Question: I've built a 32-bit dylib for OS X with Delphi XE2 Upd. 3. It's install-name uses @rpath. All exports start with an underscore, verified with otool. The exports use "cdecl" calling convention in Delphi.
I cannot get this dylib to work with a 32bit host application in Xcode 4.3 running on OS X 10.7.3. When I run the test project from within Xcode, it stops with the call to the lib and dyld_start in the call stack.

When I run this app from Finder (from the Xcode folder within the user-library), I get the Image Not Found error from dyld.
I've already added a copy build phase, which copies the dylib (and libcgunwind.1.0.dylib which it requires) into the Products directory. I've also set Runpath Search Paths to @executable_path or @loader_path, all to no avail.
The method is imported via
'''
extern int TestLib(int AInt);
'''
The library is as minimal as it can get and just contains this unit:
'''
unit LibTestExports;
uses
System.Classes,
System.SysUtils;
function _TestLib(AInt: Integer): Integer; export; cdecl;
begin
Result:= AInt + 2;
end;
exports
_TestLib;
end.
'''
I'm out of ideas on what is causing this and how I can get this to work.
The Xcode project and the libs can be found here: <URL>
This problem seems to be Lion-specific! It works fine in Snow Leopard 10.6.4 using Xcode 4.2. (Xcode 4.2 on Lion results in the same problem)
The same dylib also works just fine under Lion when used by a FireMonkey application (the methods are statically imported using 'external 'libName'').
Running the same app under Lion, that works fine under SnowLeopard, I get a crash report containing the following call stack:
'''
0 ??? 0x0013317c 0 + <PHONE>
1 libCAS4.dylib 0x00010b5c @DbgEvalFrame + 1648
2 libCAS4.dylib 0x00010e1a @DbgEvalFrame + 2350
3 dyld 0x8fe55203 ImageLoaderMachO::doModInitFunctions(ImageLoader::LinkContext const&) + 251
4 dyld 0x8fe54d68 ImageLoaderMachO::doInitialization(ImageLoader::LinkContext const&) + 64
5 dyld 0x8fe522c8 ImageLoader::recursiveInitialization(ImageLoader::LinkContext const&, unsigned int, ImageLoader::InitializerTimingList&) + 256
6 dyld 0x8fe5225e ImageLoader::recursiveInitialization(ImageLoader::LinkContext const&, unsigned int, ImageLoader::InitializerTimingList&) + 150
7 dyld 0x8fe53268 ImageLoader::runInitializers(ImageLoader::LinkContext const&, ImageLoader::InitializerTimingList&) + 62
8 dyld 0x8fe47694 dyld::initializeMainExecutable() + 214
9 dyld 0x8fe4bf99 dyld::_main(macho_header const*, unsigned long, int, char const**, char const**, char const**) + 2238
10 dyld 0x8fe452ef dyldbootstrap::start(macho_header const*, int, char const**, long, macho_header const*) + 637
11 dyld 0x8fe45063 _dyld_start + 51
'''
Embarcadero support now came back with a workaround, which fixes the issue for me: in a local copy of System.Classes change the declaration of GlobalNameSpace: IReadWriteSync to the appropriate class as used in the initialization section.
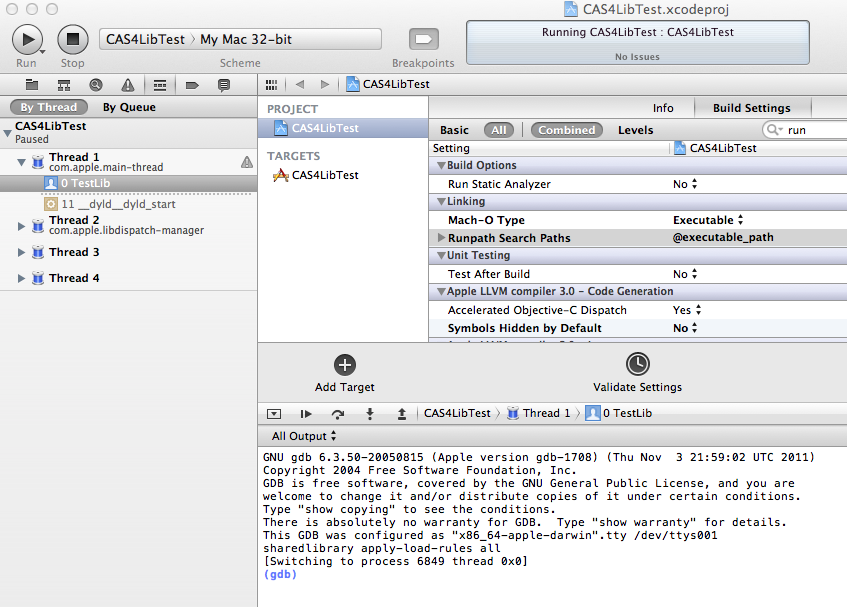
Answer: The library you're building has an implicit dependency on 'bplrtl160.dylib', which you'll need to bundle with the app - You should make sure that the library is built using run-time packages.
There is some form of initialization magic that happens when you build an executable with Delphi XE2 that doesn't happen when you build the application under xcode, which is causing the problem; probably some initialization code that is linked into the app that isn't linked in when it's made as a library.
The actual exception you are getting is in:
'''
@$xp$30System@Sysutils@IReadWriteSync
'''
which is happening at 'bplrtl160.dylib' time (i.e. you don't even get to interact with the library by this point). This is an interface class which should be initialized at application load time.
If you remove the 'System.SysUtils, System.Classes' entries from the uses clause of the library file, then it will actually load the library; but it means that any library that you build from XE2 can't use the classes and sysutils code; which makes it a little bit less than suitable for use.
As for the fix; I don't know. There may be no fix at all.